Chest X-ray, PA view. Patient: 79 years old, sex M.
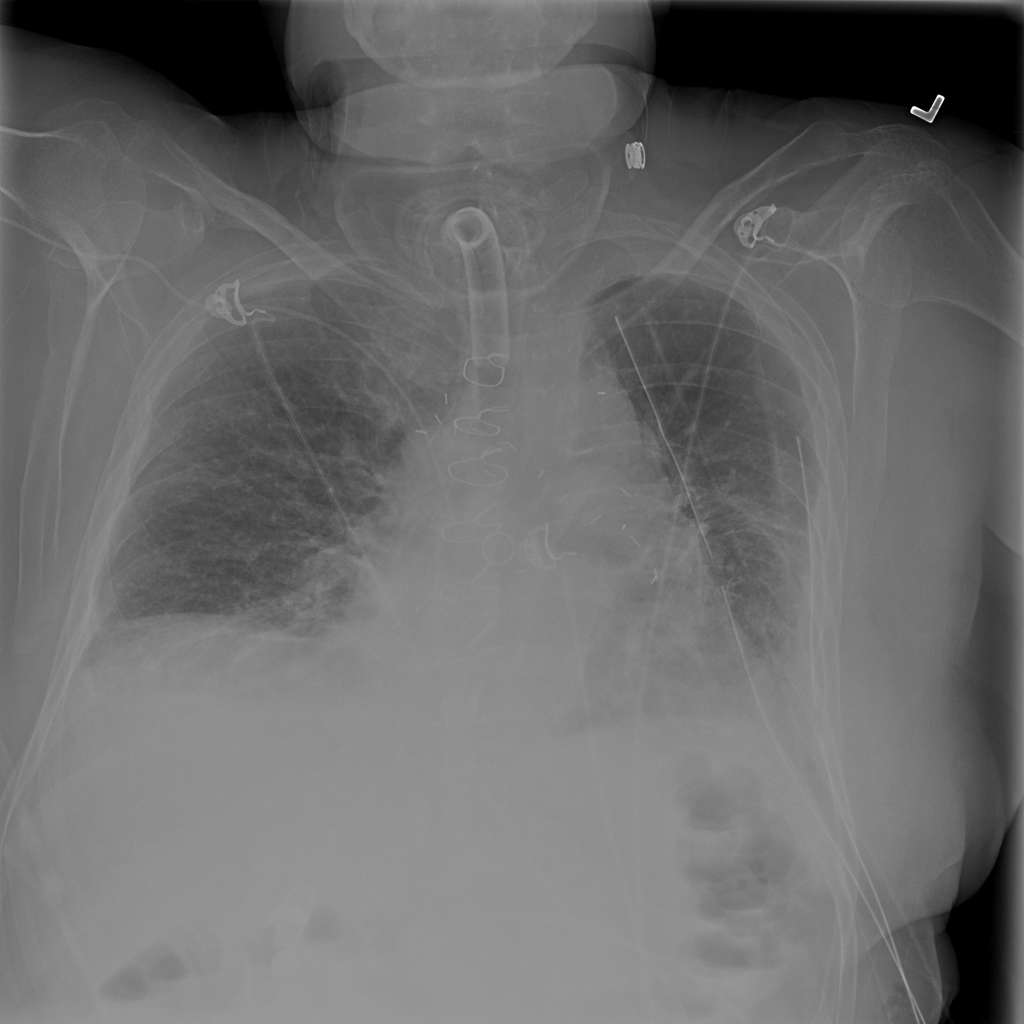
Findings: Atelectasis